Interaction volume radius: 5 \u00c5
Interaction volume height: 25 \u00c5
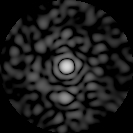
Disorder parameter: 0.8125